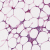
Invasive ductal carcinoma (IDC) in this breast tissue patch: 1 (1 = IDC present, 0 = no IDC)